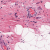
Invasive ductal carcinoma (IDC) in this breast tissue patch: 0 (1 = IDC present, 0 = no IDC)